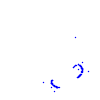
Particle: pion